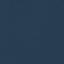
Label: SeaLake